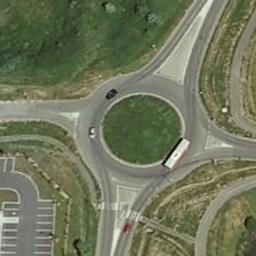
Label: roundabout